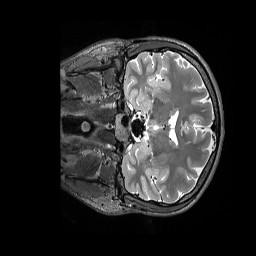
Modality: T2w
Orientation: coronal
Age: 21
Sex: male
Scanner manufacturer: siemens
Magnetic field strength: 3 T
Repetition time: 3.2 s
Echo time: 0.562 s